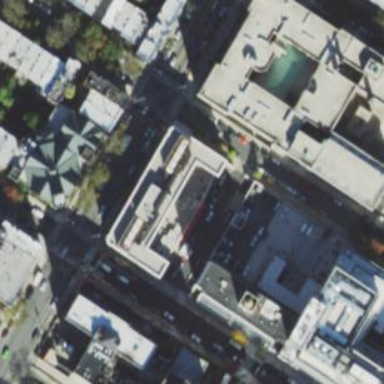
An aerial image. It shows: Healthcare center building.